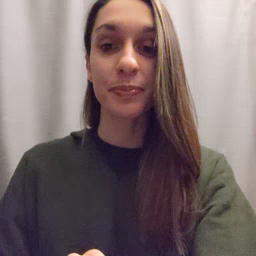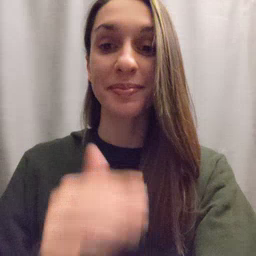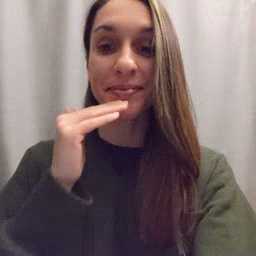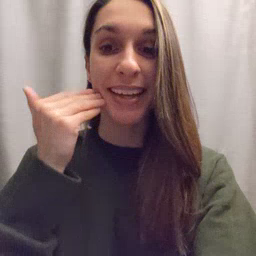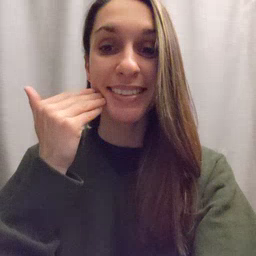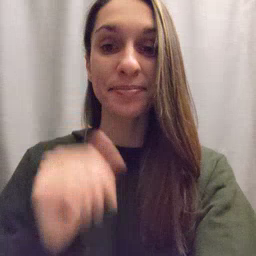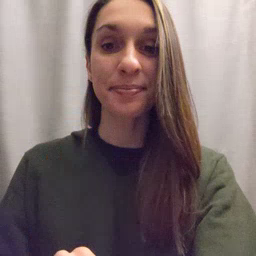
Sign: smile